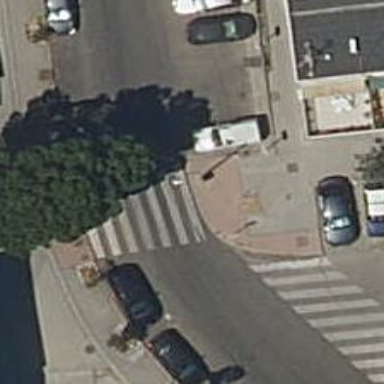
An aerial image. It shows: Zebra crossing on the road.